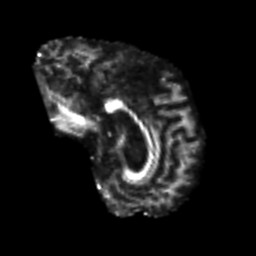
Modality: FA
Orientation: sagittal
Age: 52
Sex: male
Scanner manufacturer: siemens
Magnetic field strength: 3 T
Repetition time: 4.987 s
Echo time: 0.0792 s